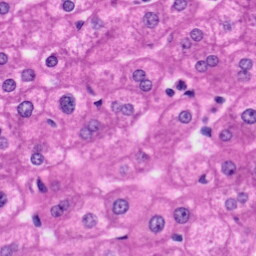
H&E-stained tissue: Liver